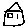
Label: house